Field crop: tomato
Growth stage: 2
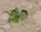
Species: solanum